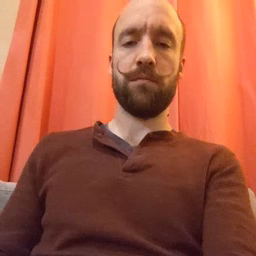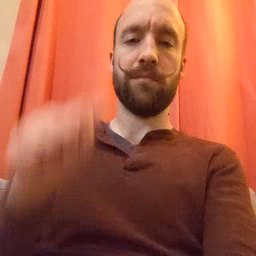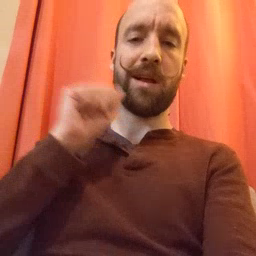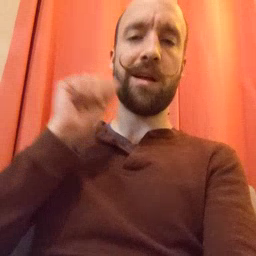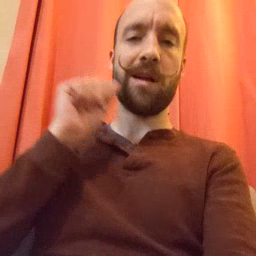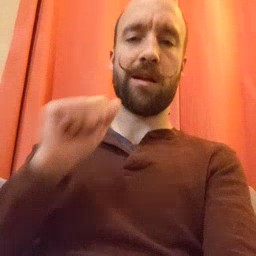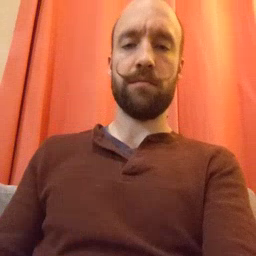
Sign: aunt